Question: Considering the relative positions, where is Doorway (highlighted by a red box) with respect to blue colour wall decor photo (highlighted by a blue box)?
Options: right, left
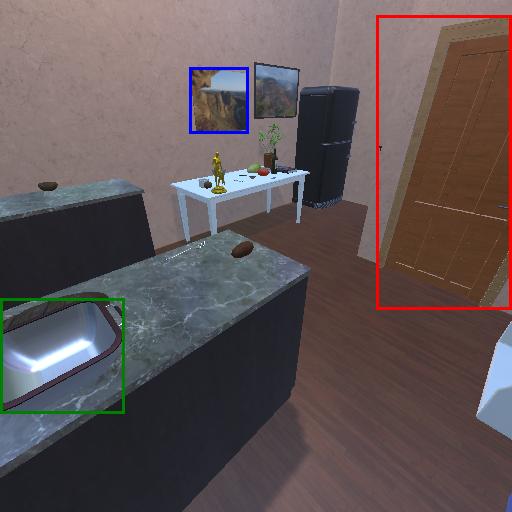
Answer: right